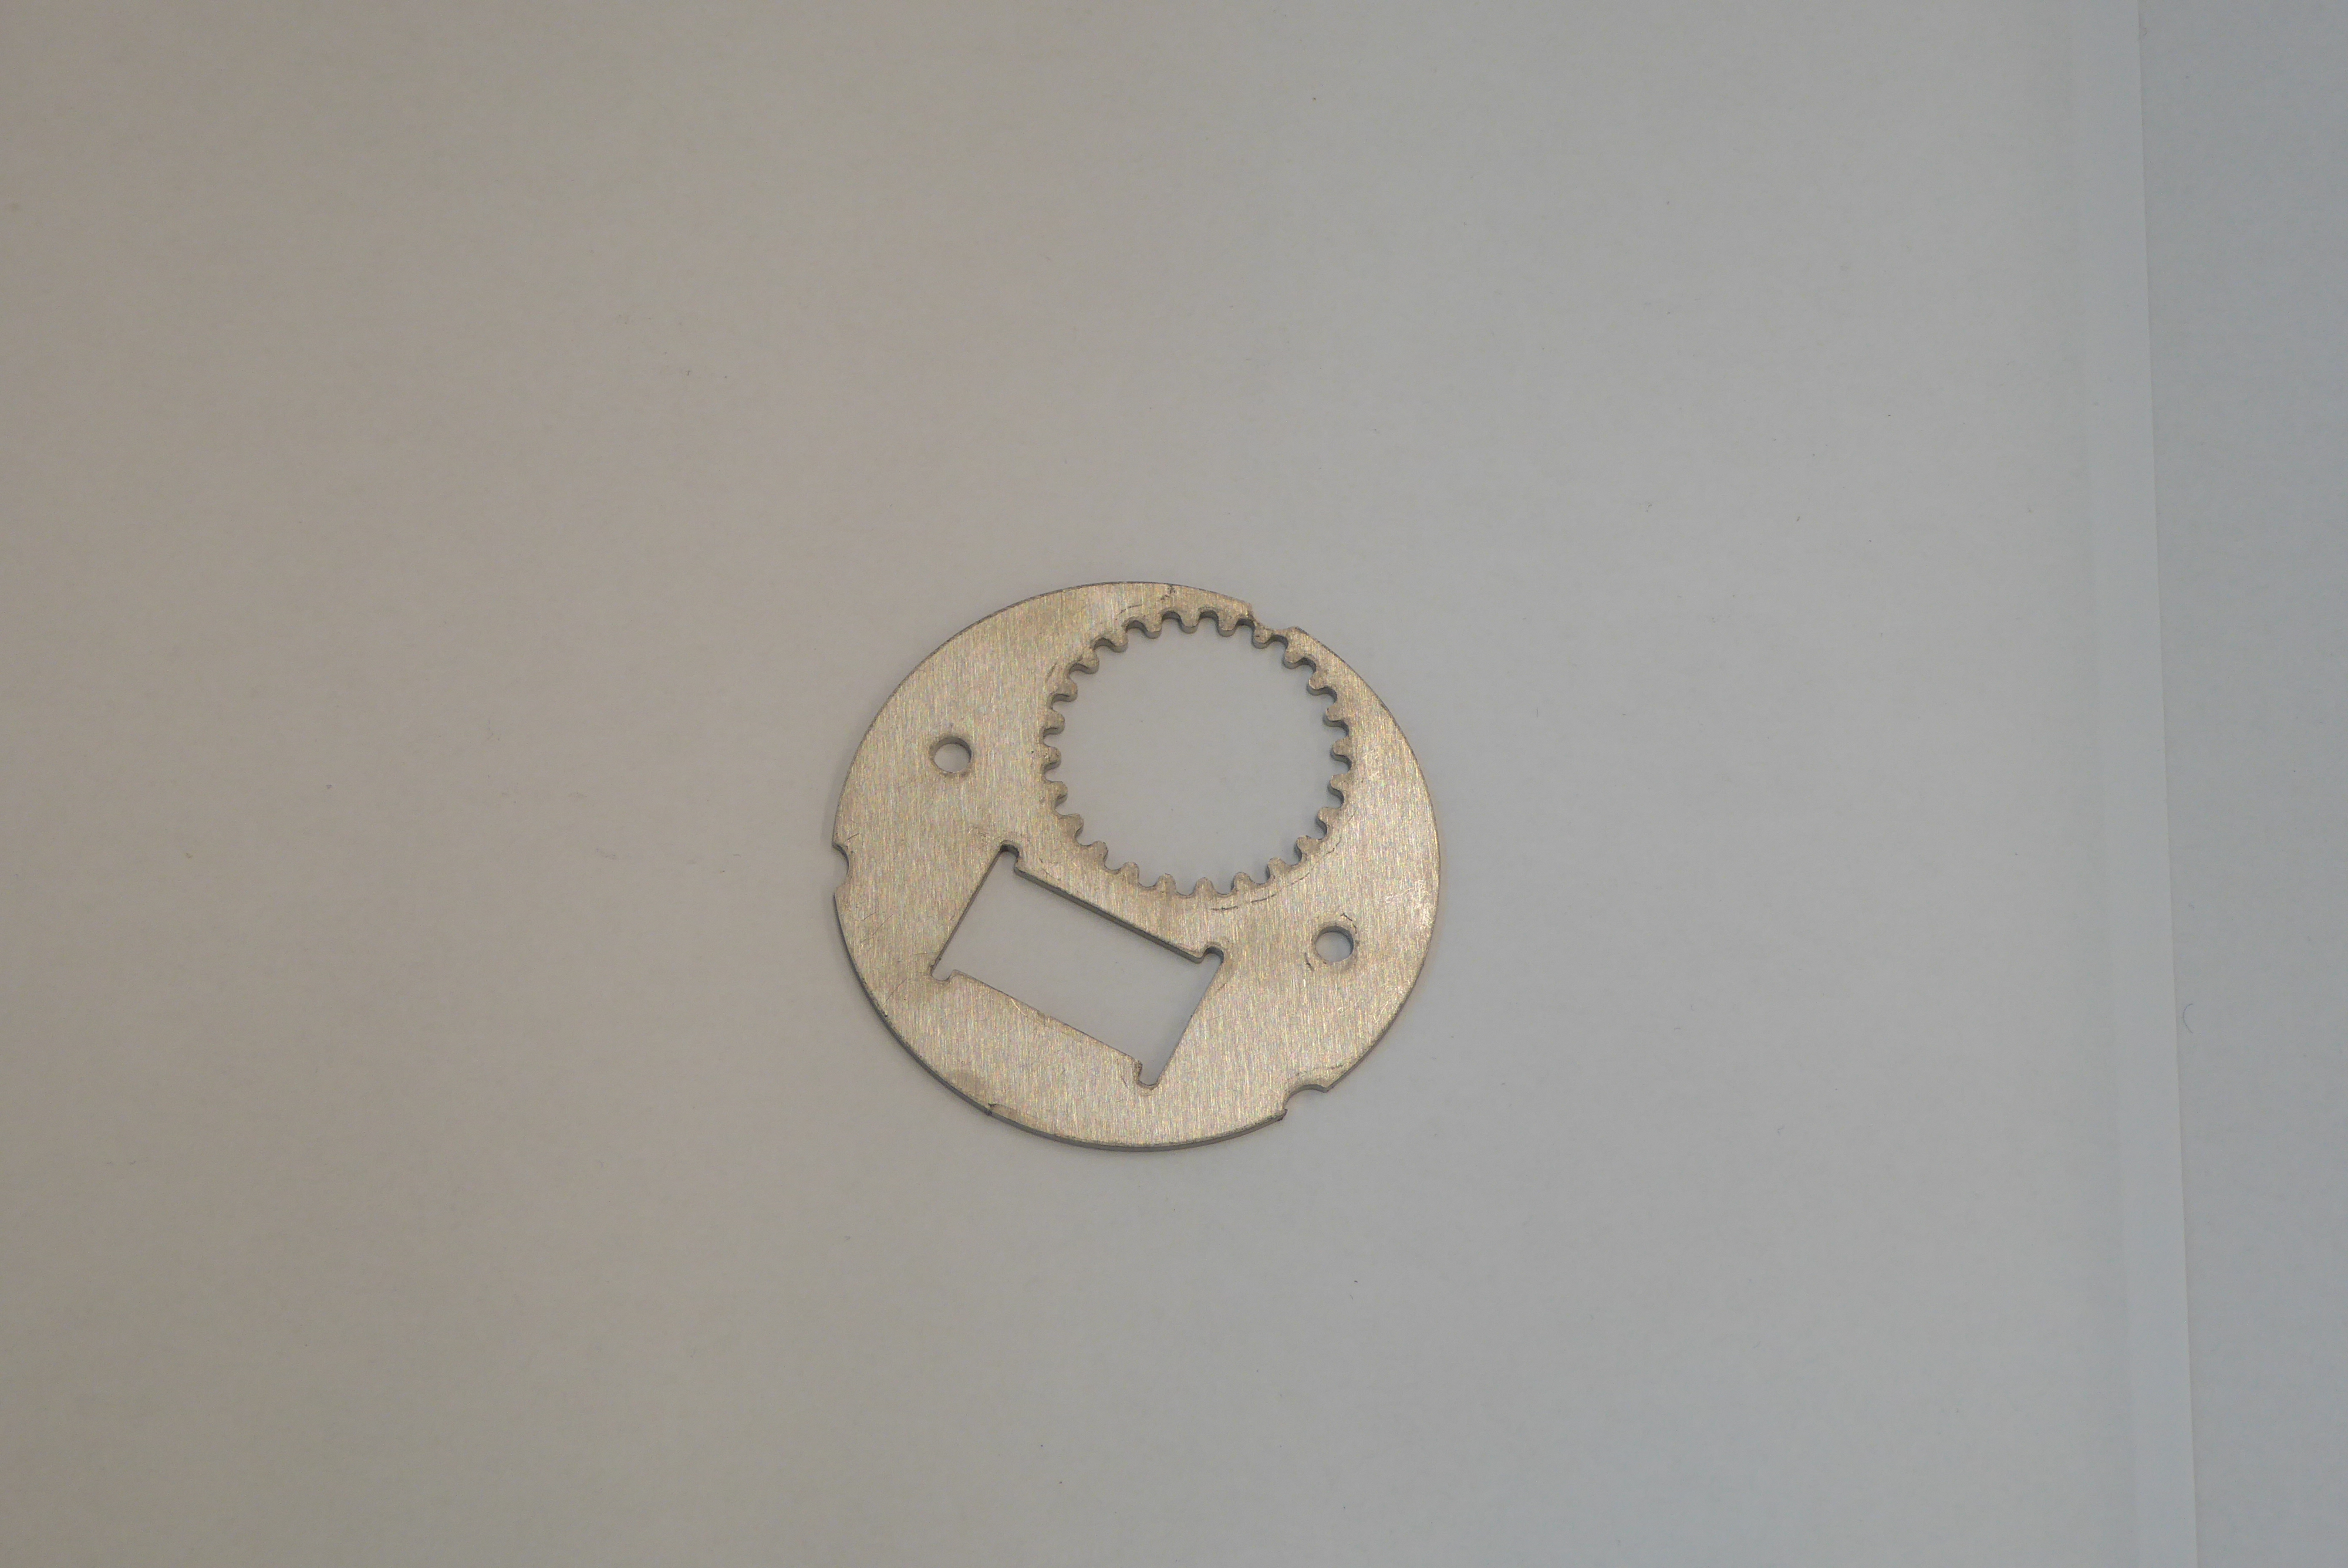
Label: Bottle Opener - Inlay